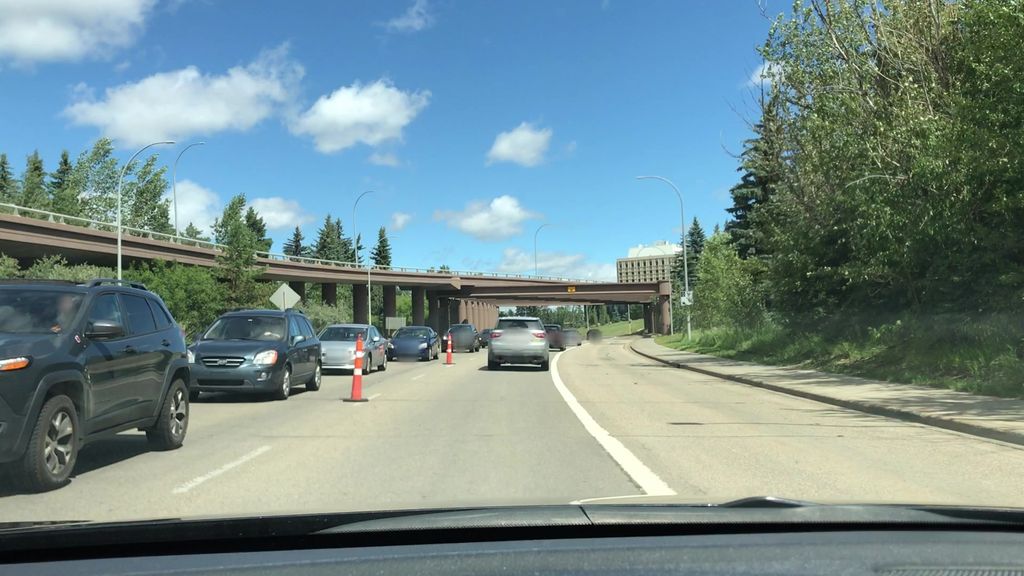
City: edmonton